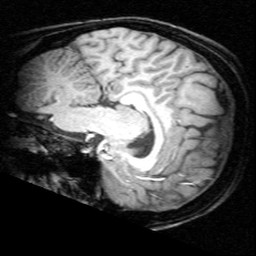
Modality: T1w
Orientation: sagittal
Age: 22
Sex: female